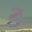
Label: 3